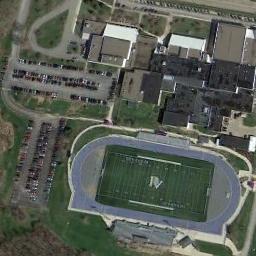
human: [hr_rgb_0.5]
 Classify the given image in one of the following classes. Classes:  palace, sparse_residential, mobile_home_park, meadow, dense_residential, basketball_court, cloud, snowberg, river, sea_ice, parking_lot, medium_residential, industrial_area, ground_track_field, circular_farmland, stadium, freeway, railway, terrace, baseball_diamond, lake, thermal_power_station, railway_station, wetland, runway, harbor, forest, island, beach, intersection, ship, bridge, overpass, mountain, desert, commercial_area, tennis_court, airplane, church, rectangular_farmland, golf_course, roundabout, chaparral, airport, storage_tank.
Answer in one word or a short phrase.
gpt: ground_track_field